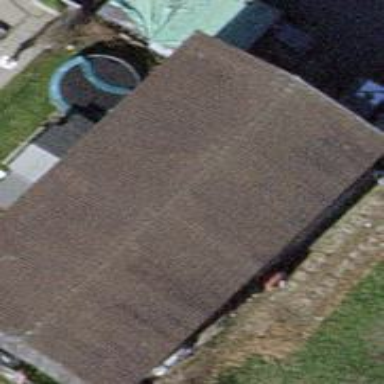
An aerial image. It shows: Shed building.